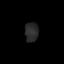
Tissue: lung
Cell type: Others
Senescence score: 0.1956
Nuclear area (px): 256
Mean DAPI intensity: 41.863